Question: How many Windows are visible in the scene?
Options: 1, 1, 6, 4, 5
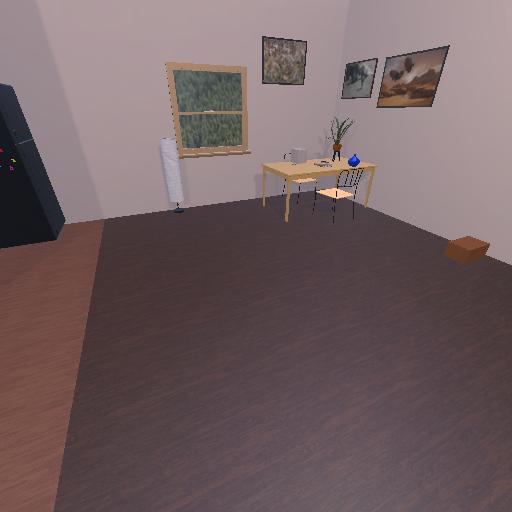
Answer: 1